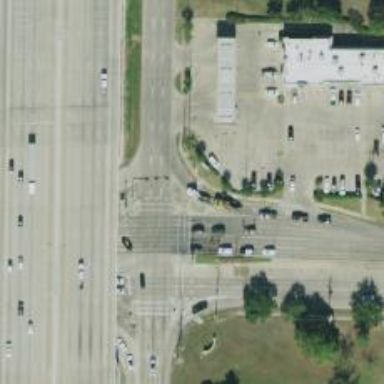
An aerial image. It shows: Asphalt secondary link road with frontage road access.